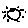
Label: sun